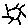
Label: sun